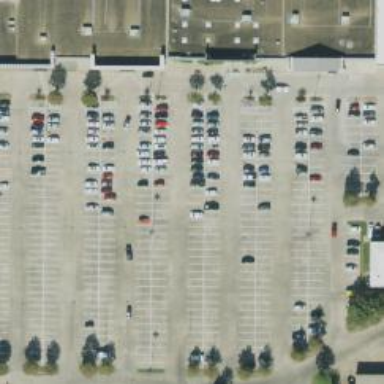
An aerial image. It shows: Parking space is available.